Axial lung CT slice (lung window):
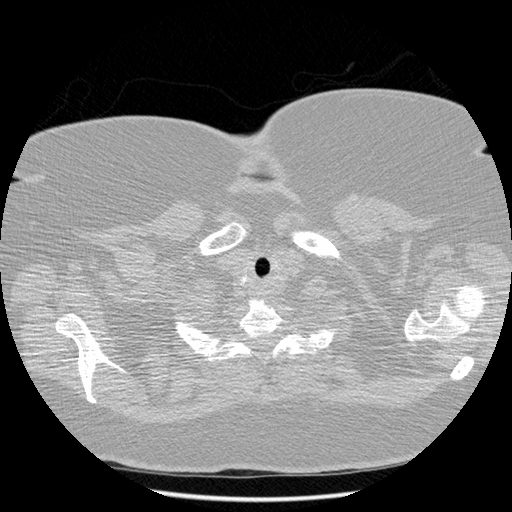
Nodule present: no